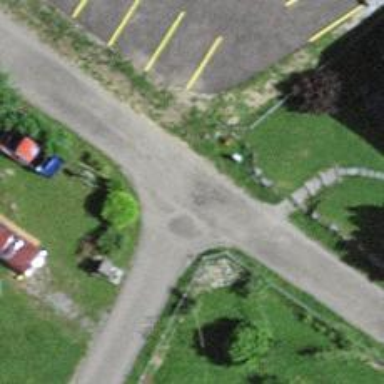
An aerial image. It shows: Asphalt road in residential area.